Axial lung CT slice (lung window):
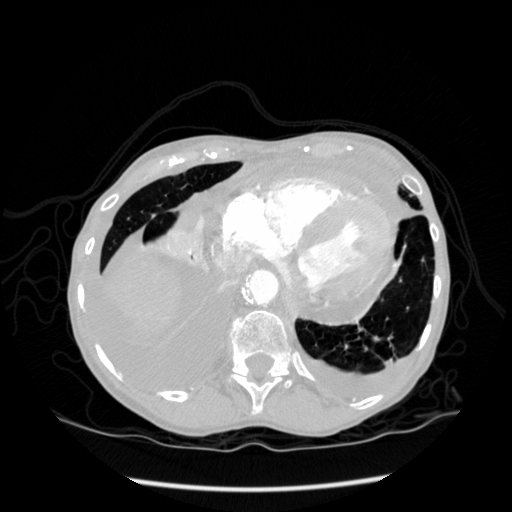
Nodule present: yes
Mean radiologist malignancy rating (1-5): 1